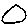
Label: circle